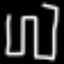
Label: pants